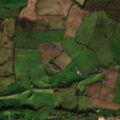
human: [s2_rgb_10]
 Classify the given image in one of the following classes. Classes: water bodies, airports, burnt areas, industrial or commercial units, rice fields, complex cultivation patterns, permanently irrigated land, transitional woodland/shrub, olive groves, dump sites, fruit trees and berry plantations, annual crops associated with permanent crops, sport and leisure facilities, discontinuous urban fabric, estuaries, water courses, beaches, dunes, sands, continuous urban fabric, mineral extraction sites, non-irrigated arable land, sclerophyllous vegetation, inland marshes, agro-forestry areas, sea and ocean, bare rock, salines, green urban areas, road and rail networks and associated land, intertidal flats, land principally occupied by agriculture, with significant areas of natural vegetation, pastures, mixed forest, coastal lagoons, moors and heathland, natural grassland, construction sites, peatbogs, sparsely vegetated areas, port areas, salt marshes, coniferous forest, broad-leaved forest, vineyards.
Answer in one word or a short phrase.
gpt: pastures, mixed forest